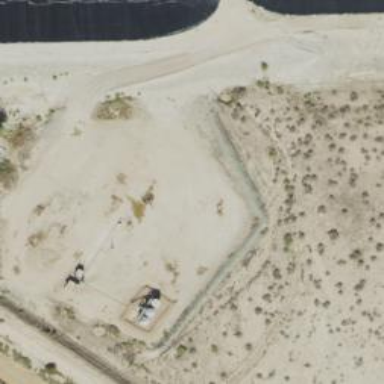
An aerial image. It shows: Petroleum well that is man-made.